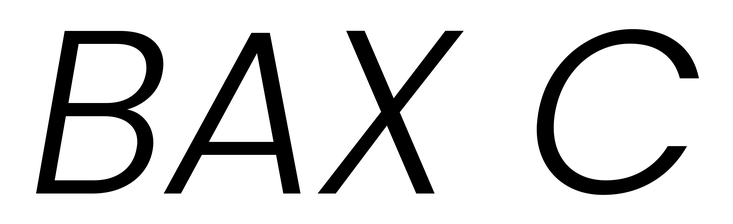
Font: Poppins-LightItalic